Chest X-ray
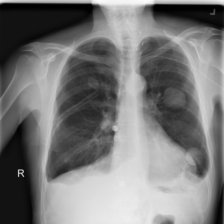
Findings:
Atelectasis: positive
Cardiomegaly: negative
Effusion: positive
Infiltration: negative
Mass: positive
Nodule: negative
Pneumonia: negative
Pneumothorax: positive
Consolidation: negative
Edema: positive
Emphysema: negative
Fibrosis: negative
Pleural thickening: negative
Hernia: negative